Question: I have this scenario where I want to share the column size among all the ListViewItems, and I'm using SharedSizeGroup on the column definitions but it doesn't work:
'''
<ListView ItemsSource="{Binding}">
<ListView.ItemTemplate>
<DataTemplate>
<Grid>
<Grid.ColumnDefinitions>
<ColumnDefinition Width="Auto" SharedSizeGroup="A" />
<ColumnDefinition Width="Auto" SharedSizeGroup="B" />
<ColumnDefinition Width="Auto" SharedSizeGroup="C" />
</Grid.ColumnDefinitions>
<TextBlock Grid.Column="0" Margin="10,0" Text="{Binding Text1}" />
<TextBlock Grid.Column="1" Margin="10,0" Text="{Binding Text2}" />
<TextBlock Grid.Column="2" Margin="10,0" Text="{Binding Text3}" />
</Grid>
</DataTemplate>
</ListView.ItemTemplate>
</ListView>
'''
I know a possible solution is using a GridView as the ListView.View, but there's a few design issues that prevent us from doing this. Is there any other way I can achieve sharing the column widths?
This is what I want to achieve (the columns with the same colors should share width):

Thanks in advance.
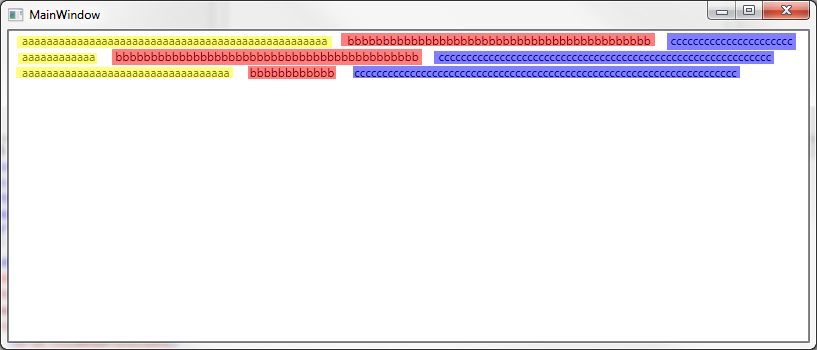
Answer: The only thing that is missing is the scope i think, add <URL>'="True"' to the 'ListView' attributes.